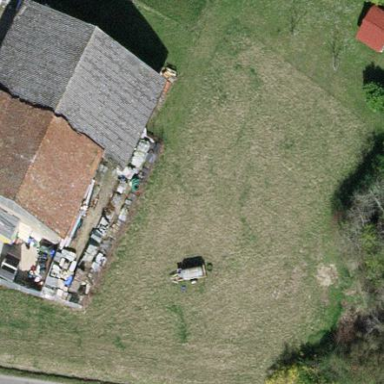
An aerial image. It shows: Farm auxiliary building.